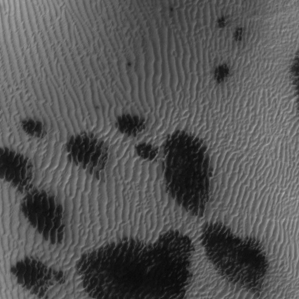
Label: frost